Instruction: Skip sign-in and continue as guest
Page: checkout
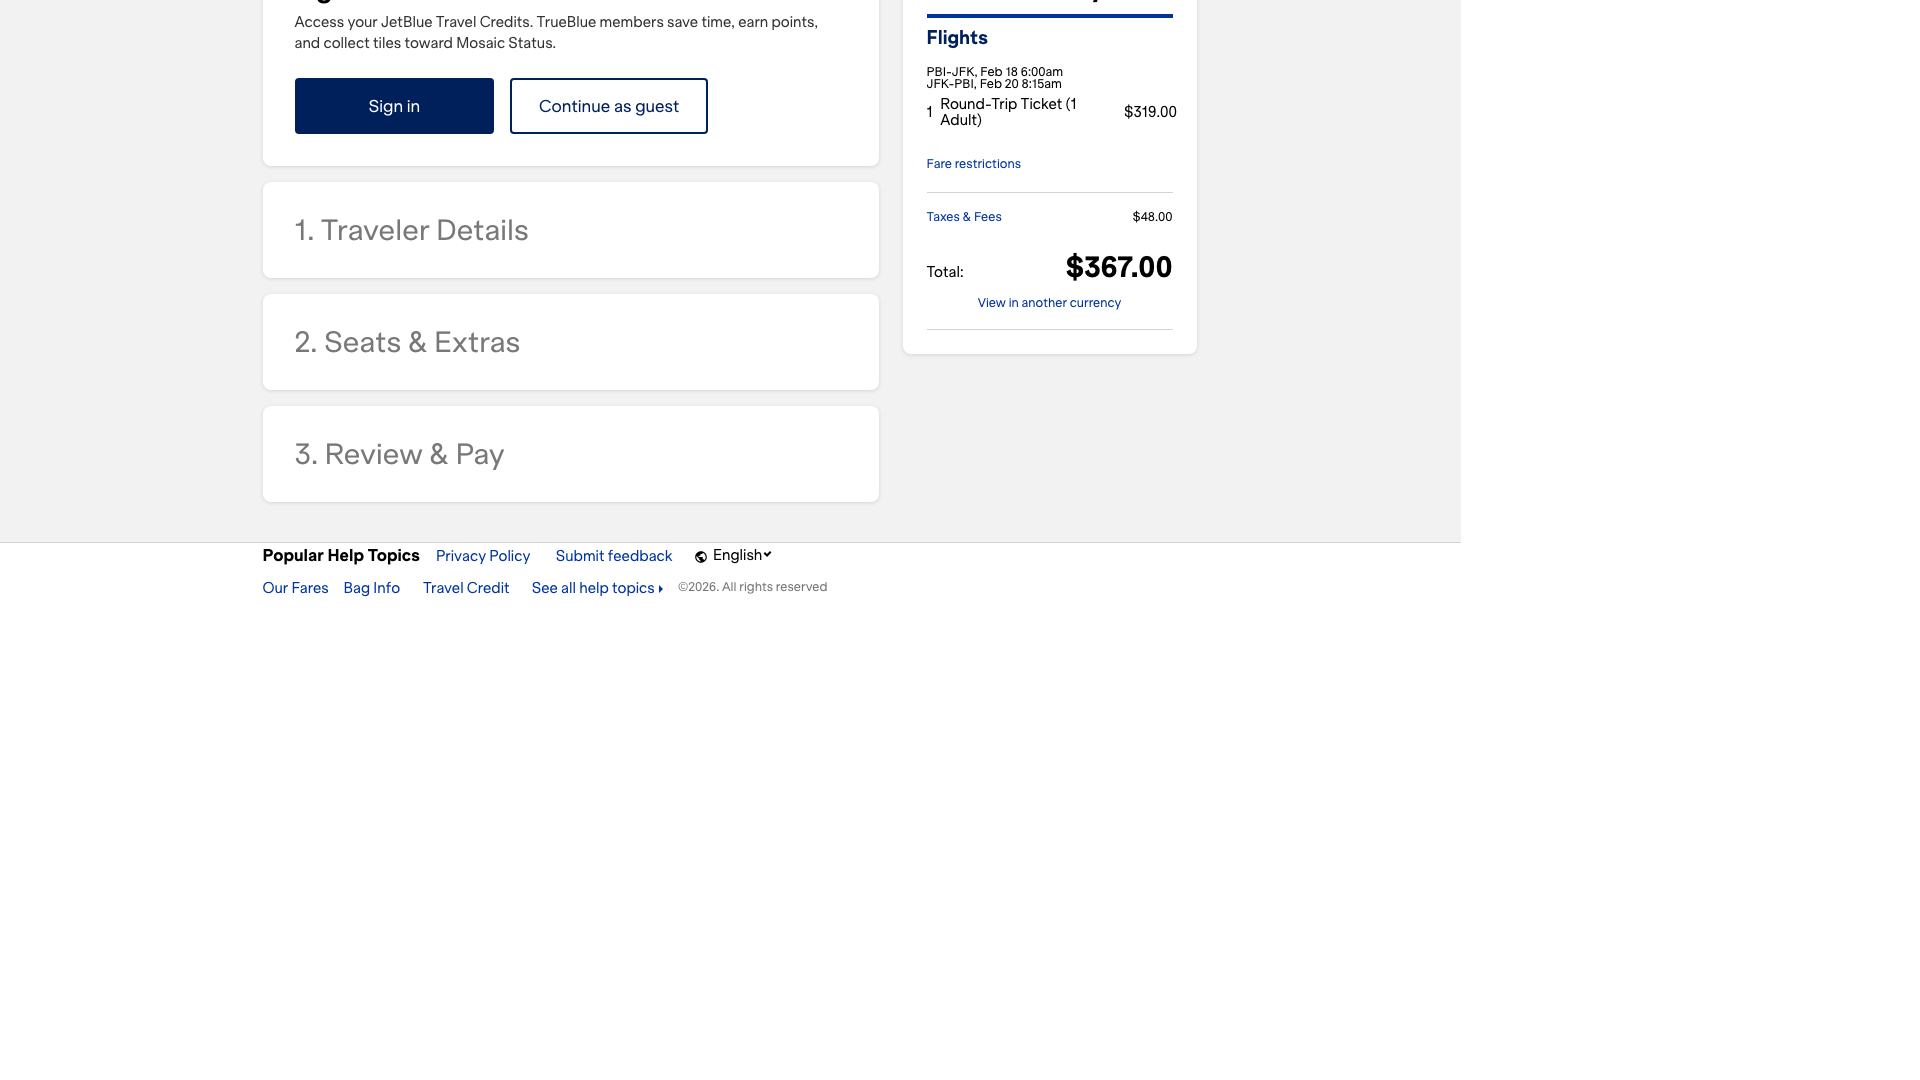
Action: click